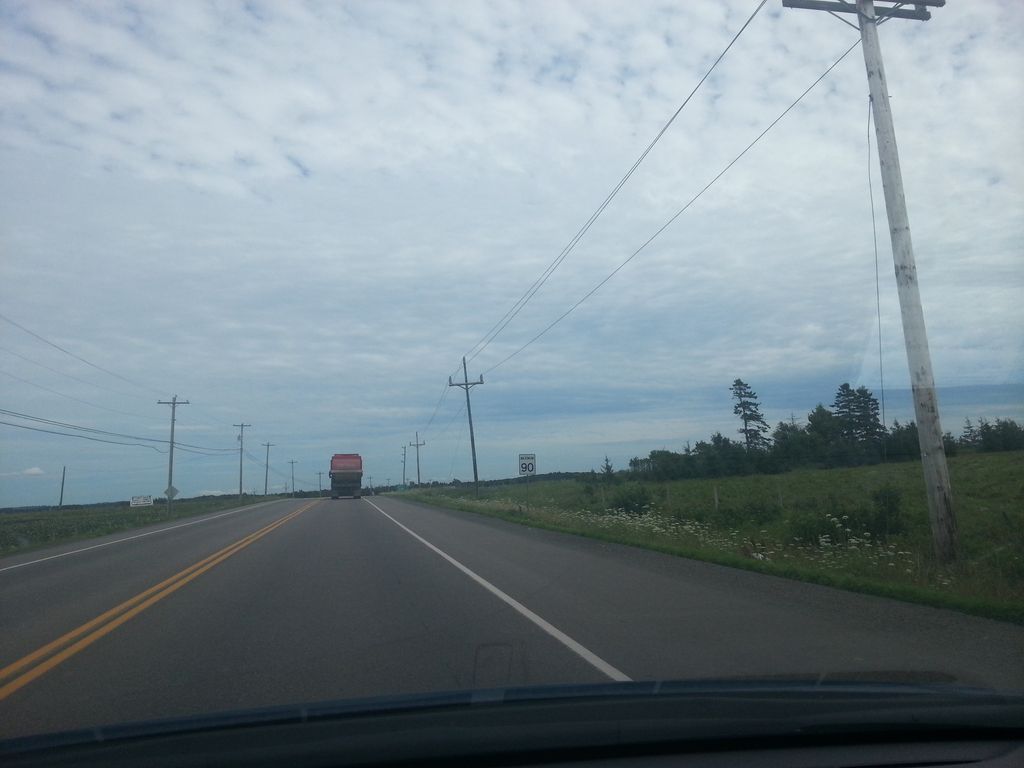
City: charlottetown